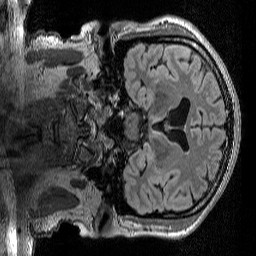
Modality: T2w
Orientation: coronal
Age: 57
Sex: male
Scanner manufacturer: siemens
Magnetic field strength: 3 T
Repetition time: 5 s
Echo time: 0.386 s